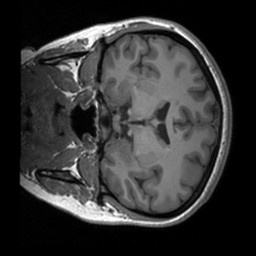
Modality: T1w
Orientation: coronal
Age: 25
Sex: female
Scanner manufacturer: siemens
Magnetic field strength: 3 T
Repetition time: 1.9 s
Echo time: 0.00226 s